Question: I have an app that is using a timer to scroll programmatically between views on the onboarding screen. From the onboarding screen, I can go to login then signup screen (or profile then my account screen). In both ways, when opening the login screen and clicking on signup, the signup screen appears but then disappears and takes me back to login (The same happens when I try to enter My Account screen from the profile screen). Check please the gif attached.
I've searched all around the web without finding any similar issue.
'menuIndex'
'''
struct OnboardingView: View {
//MARK: - PROPERTIES
@State var menuIndex = 0
@State var openLogin = false
let timer = Timer.publish(every: 4, on: .main, in: .common).autoconnect()
//MARK: - BODY
var body: some View {
NavigationLink(destination: LoginView(), isActive: $openLogin) {}
VStack (spacing: 22) {
ProfileButton(openProfile: $openLogin)
.frame(maxWidth: .infinity, alignment: .trailing)
.padding(.horizontal, 22)
OnboardingMenuItem(text: onboardingMenu[menuIndex].title, image: onboardingMenu[menuIndex].image)
.frame(height: 80)
.animation(.easeInOut, value: menuIndex)
.onReceive(onboardingVM.timer) { input in
if menuIndex < onboardingMenu.count - 1 {
menuIndex = menuIndex + 1
} else {
menuIndex = 0
}
}
...
}
}
}
'''

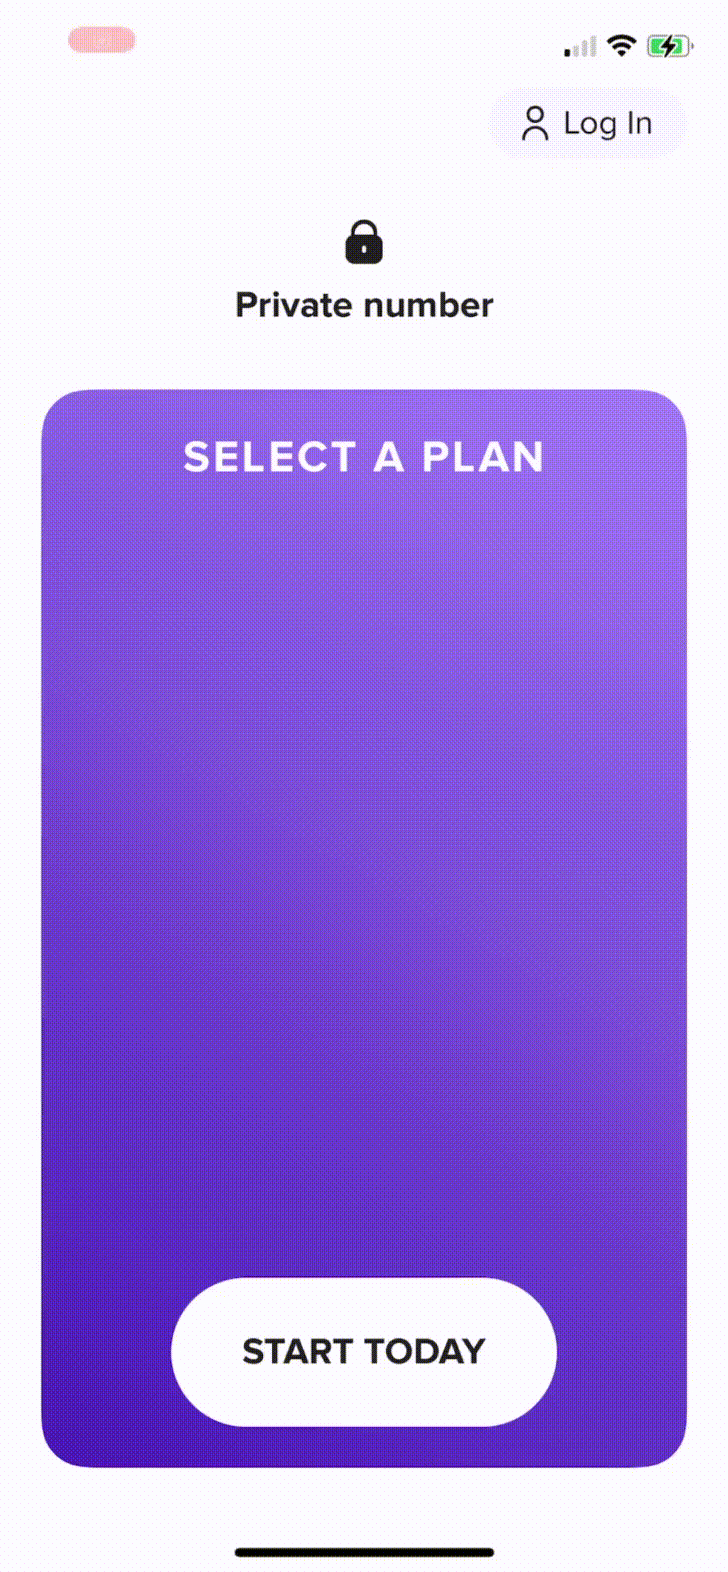
Answer: You can only have one detail 'NavigationLink', if you want more you have to set <URL>.
FYI a timer needs to be '@State' or it will start from zero every time that View is init, e.g. on a state change in the parent 'View' causing its body to be invoked. Even better is to group the related properties into their own struct, e.g.
'''
struct OnboardingViewConfig {
var menuIndex = 0
var openLogin = false
let timer = Timer.publish(every: 4, on: .main, in: .common).autoconnect()
// mutating func exampleMethod(){}
}
struct OnboardingView: View {
@State var config = OnboardingViewConfig()
...
'''